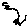
Label: bird